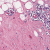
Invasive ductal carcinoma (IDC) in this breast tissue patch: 1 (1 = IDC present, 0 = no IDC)